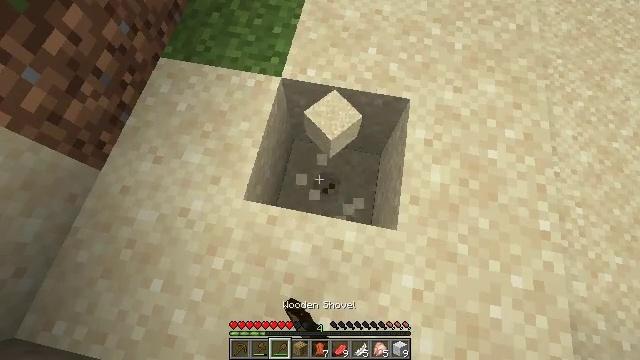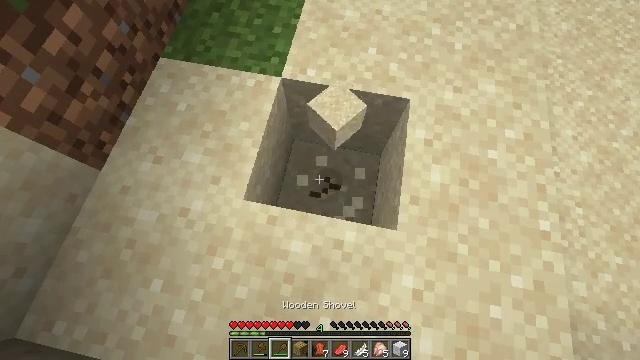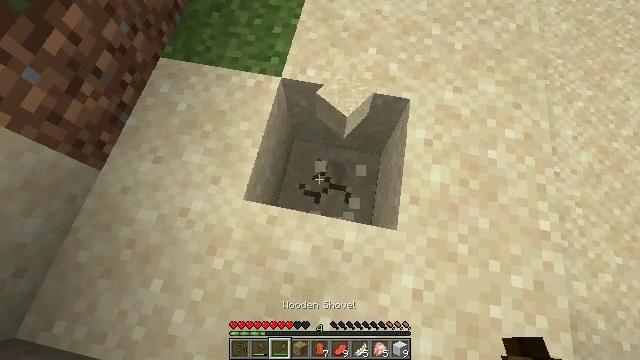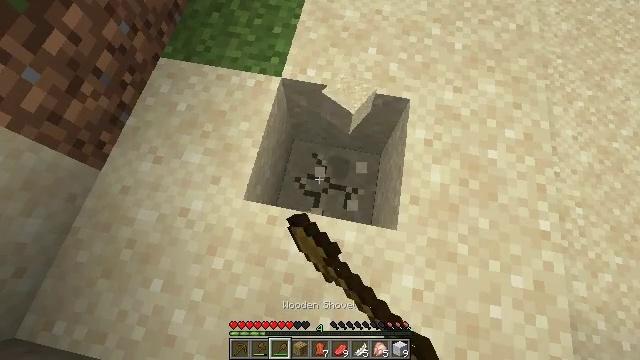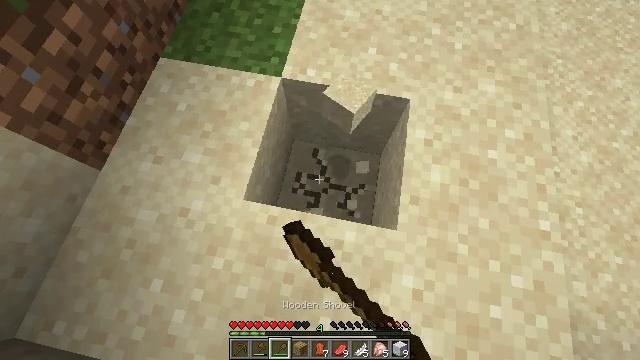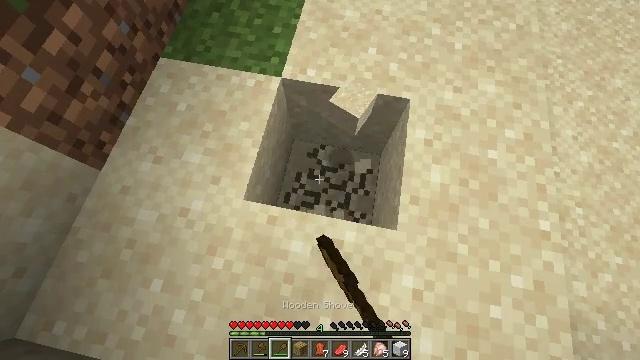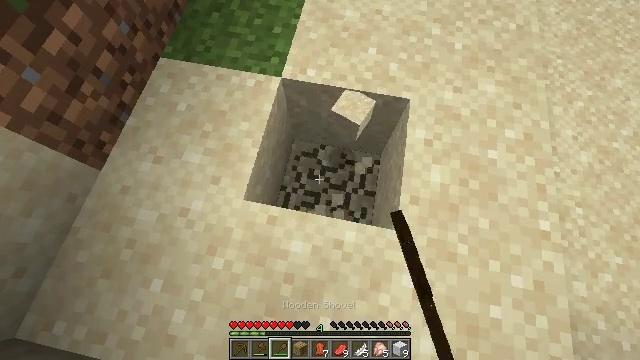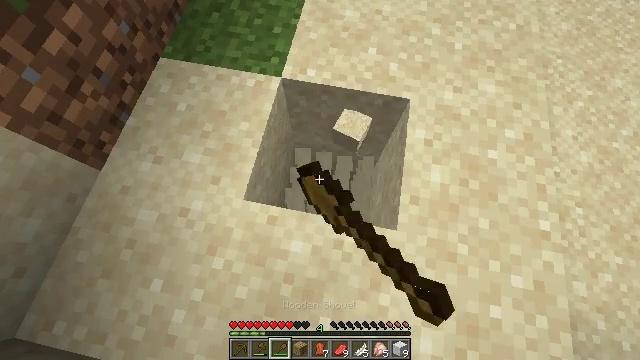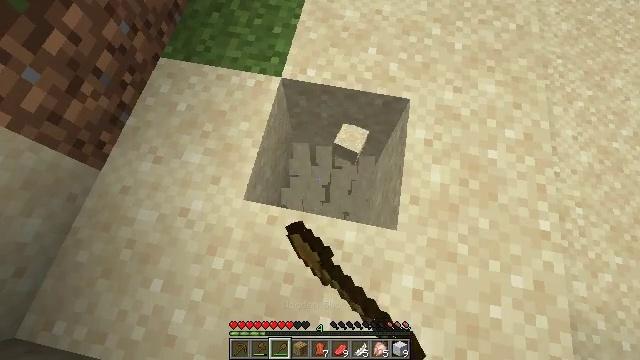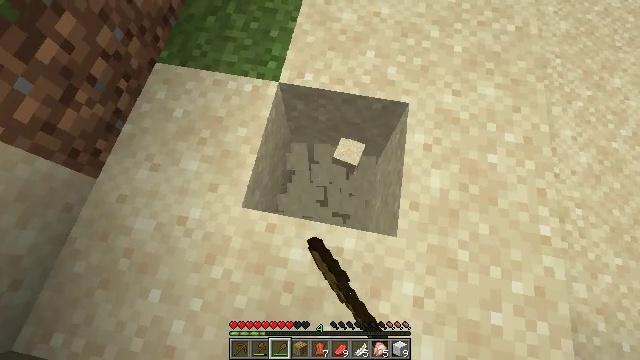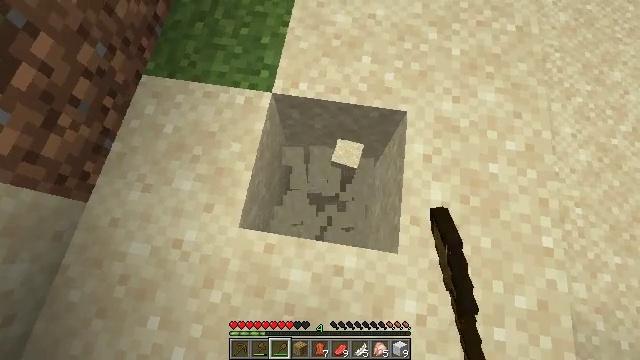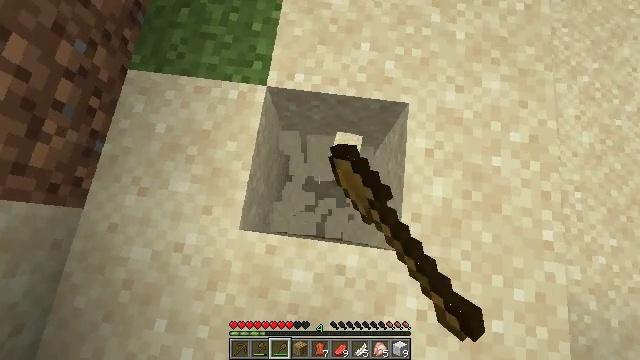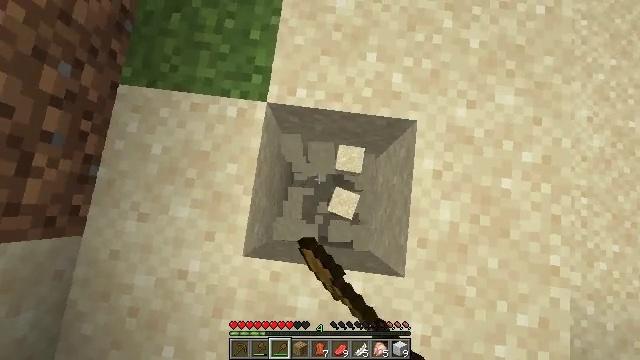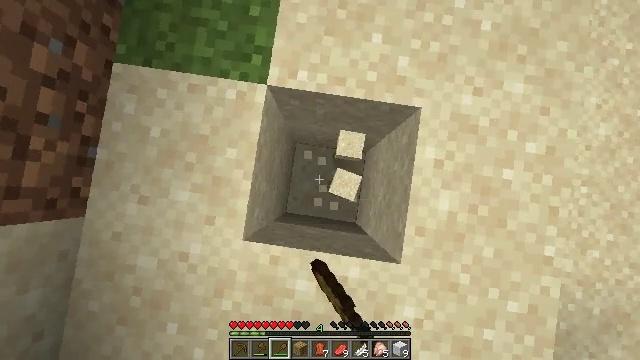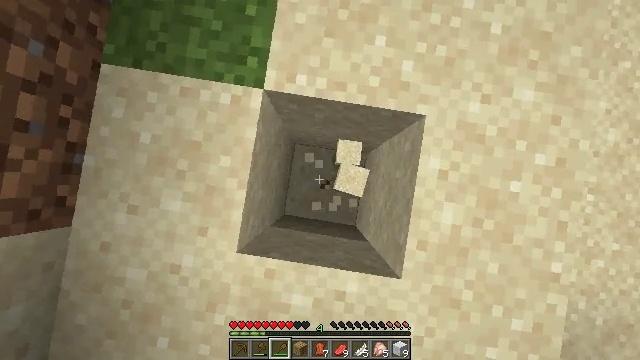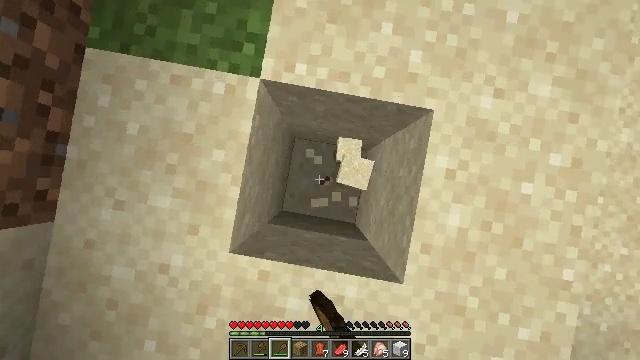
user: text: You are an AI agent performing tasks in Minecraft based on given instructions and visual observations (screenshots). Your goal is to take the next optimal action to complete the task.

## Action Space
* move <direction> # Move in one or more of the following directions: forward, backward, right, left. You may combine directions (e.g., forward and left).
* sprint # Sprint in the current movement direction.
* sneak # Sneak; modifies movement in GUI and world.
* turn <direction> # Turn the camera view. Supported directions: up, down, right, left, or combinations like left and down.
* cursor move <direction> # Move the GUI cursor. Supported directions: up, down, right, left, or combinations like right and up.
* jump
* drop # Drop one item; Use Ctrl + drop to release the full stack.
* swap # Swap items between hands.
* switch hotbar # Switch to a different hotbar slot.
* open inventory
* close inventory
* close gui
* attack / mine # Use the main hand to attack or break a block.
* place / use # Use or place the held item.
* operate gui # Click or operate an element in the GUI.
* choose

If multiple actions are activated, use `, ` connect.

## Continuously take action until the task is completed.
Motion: motion action
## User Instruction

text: Gather sand from the desert.
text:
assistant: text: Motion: attack / mine
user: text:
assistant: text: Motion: attack / mine
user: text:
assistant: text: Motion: attack / mine
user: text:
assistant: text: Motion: attack / mine
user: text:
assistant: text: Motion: attack / mine
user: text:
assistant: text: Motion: attack / mine
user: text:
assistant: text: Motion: attack / mine
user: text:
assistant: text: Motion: attack / mine
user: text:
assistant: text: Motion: move forward, attack / mine
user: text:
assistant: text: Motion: move forward, turn right and down, attack / mine
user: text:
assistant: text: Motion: move forward, turn right and down, attack / mine
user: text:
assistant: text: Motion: move forward, turn down, attack / mine
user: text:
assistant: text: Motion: turn left and down, attack / mine
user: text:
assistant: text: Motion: turn down, attack / mine
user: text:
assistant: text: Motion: turn left and down, attack / mine
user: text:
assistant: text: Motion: attack / mine
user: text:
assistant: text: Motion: attack / mine
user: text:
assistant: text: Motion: turn down, attack / mine
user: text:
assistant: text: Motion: attack / mine
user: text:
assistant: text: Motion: attack / mine
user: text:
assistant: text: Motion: attack / mine
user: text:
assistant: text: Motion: attack / mine
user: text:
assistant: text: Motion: attack / mine
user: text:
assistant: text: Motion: turn left, attack / mine
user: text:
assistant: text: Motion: turn left, attack / mine
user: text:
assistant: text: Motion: turn left, attack / mine
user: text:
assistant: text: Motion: turn left, attack / mine
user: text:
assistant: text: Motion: turn left and down, attack / mine
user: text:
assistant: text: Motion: turn left, attack / mine
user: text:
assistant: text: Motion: move back, turn left, attack / mine